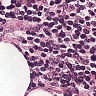
Metastatic tissue present: no